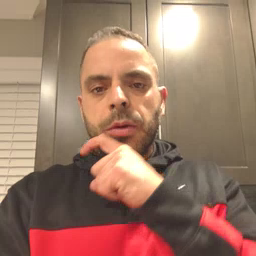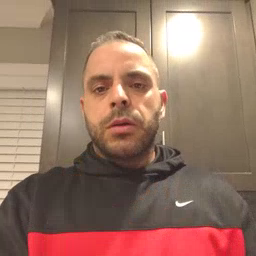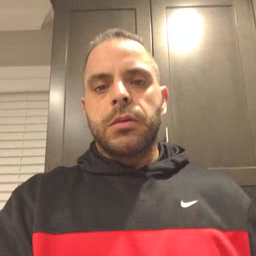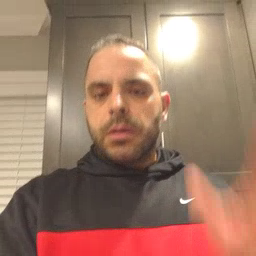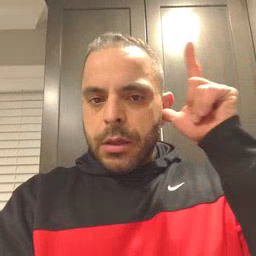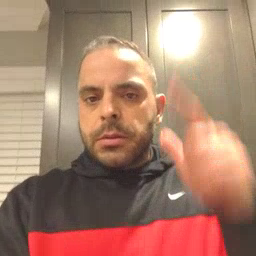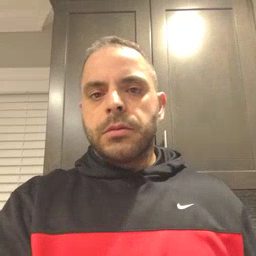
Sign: listen